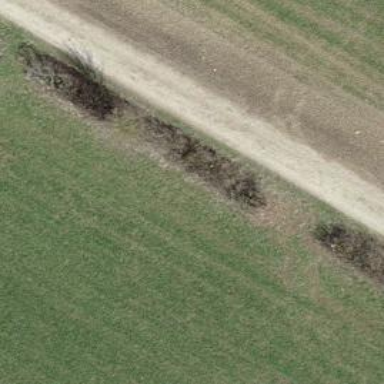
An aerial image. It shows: Hedge barrier.